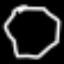
Label: octagon